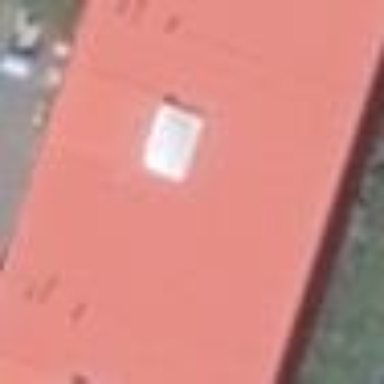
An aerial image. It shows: Industrial building with red metal skillion roof. The orientation of the roof is across the building.